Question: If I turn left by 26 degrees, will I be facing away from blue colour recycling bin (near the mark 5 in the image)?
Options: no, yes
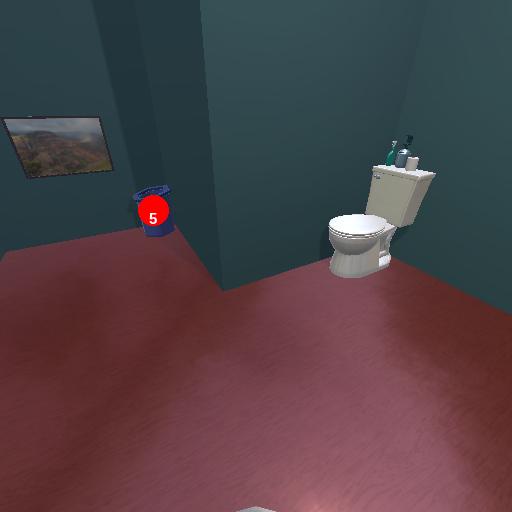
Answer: no